Field crop: maize
Growth stage: 2
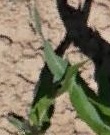
Species: maize